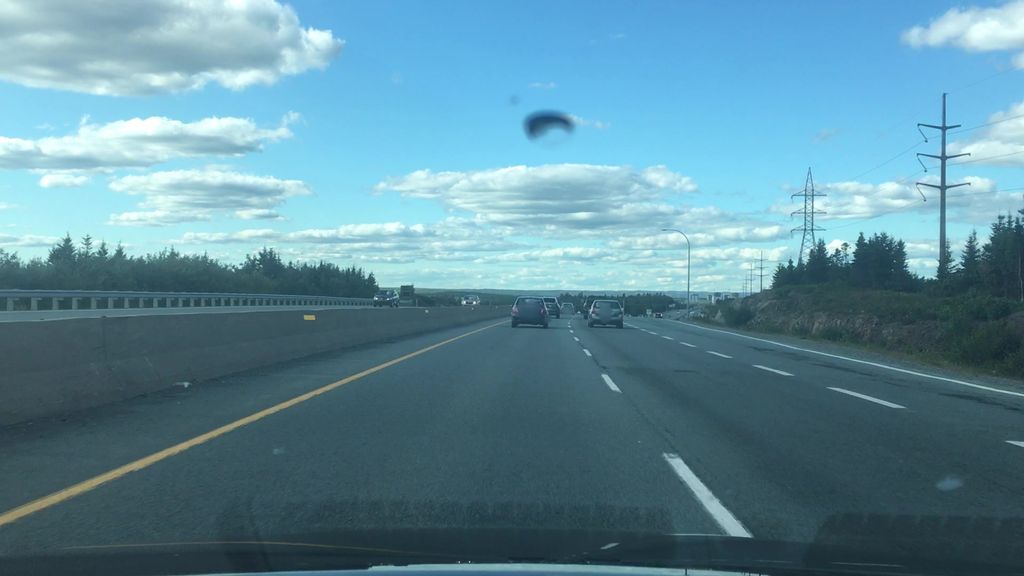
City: halifax